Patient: sex M, age 35
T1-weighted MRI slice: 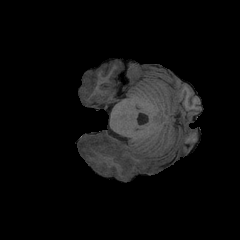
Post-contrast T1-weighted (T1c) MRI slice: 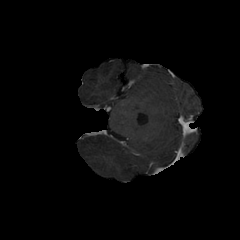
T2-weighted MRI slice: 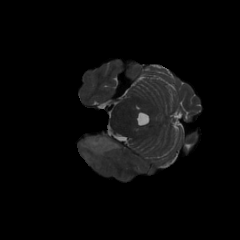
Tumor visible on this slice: yes
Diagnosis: Astrocytoma, IDH-mutant
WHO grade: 4